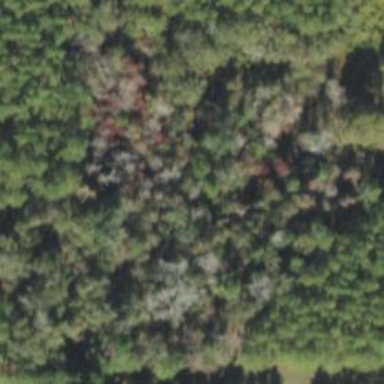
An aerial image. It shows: Mixed woodland area with various types of leaves.